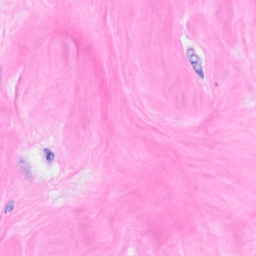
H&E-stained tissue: Breast